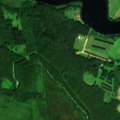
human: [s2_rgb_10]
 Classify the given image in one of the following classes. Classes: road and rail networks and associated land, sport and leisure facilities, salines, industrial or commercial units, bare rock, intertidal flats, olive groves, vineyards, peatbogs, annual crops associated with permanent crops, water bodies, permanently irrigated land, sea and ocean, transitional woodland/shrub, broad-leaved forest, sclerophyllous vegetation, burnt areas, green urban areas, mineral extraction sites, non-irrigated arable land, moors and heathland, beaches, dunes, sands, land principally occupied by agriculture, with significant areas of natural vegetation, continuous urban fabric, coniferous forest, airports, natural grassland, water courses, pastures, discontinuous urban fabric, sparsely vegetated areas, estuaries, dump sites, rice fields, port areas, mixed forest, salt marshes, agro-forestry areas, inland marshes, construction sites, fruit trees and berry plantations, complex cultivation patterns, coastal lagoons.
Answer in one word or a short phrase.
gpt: complex cultivation patterns, land principally occupied by agriculture, with significant areas of natural vegetation, broad-leaved forest, peatbogs, water bodies